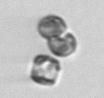
Label: Thalassiosira_sp_aff_mala